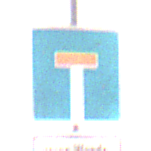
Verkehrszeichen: Sackgasse
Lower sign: HinweisGeaenderteVorfahrtVerkehrsfuehrungVerkehrsregelung3
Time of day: MorningAfternoon
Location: Outdoor (Nature)
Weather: Overcast
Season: Winter
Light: Natural